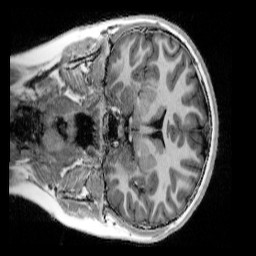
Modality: UNIT1_denoised
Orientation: coronal
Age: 11
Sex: female
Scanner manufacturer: siemens
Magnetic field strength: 3 T
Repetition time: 4 s
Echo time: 0.00303 s